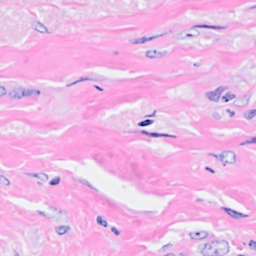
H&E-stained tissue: Breast